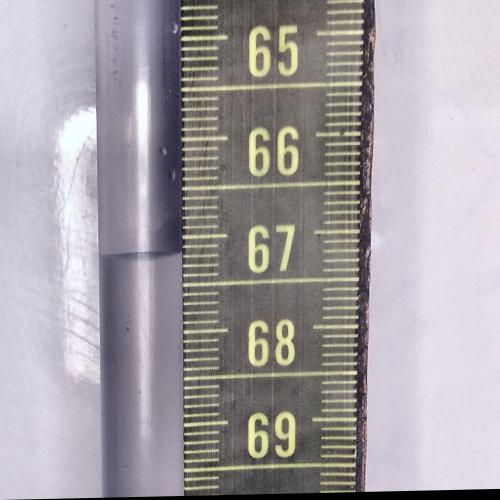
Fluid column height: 67.2 cm